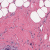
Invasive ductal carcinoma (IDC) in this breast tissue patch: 0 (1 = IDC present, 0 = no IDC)